Field crop: maize
Growth stage: 2
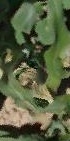
Species: maize